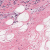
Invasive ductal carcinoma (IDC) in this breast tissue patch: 0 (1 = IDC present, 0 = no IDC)